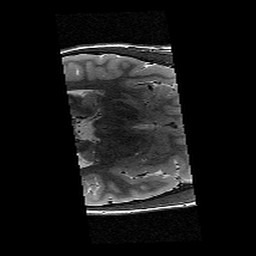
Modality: T2w
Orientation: axial
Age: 13
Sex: female
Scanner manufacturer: siemens
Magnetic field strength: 3 T
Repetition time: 9.23 s
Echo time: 0.067 s